Question: I have a dgrid, working with tree column plugin. Every time that the user click on the tree, I call the server, catch the subrows(json) and bind it. But when it happens, these subrows are show in wrong position, like the image bellow. The most strange is when I change the pagination, after go back to first page, the subrows stay on the correct place.
(please, tell me if is possible to understand my english, then I can try to improve the text)

My dgrid code:
'''
var CustomGrid = declare([OnDemandGrid, Keyboard, Selection, Pagination]);
var grid = new CustomGrid({
columns: [
selector({label: "#", disabled: function(object){ return object.type == 'DOCx'; }}, "radio"),
{label:'Id', field:'id', sortable: false},
tree({label: "Title", field:"title", sortable: true, indentWidth:20, allowDuplicates:true}),
//{label:'Title', field:'title', sortable: false},
{label:'Count', field:'count', sortable: false}
],
store: this.memoryStore,
collapseOnRefresh:true,
pagingLinks: false,
pagingTextBox: true,
firstLastArrows: true,
pageSizeOptions: [10, 15, 25],
selectionMode: "single", // for Selection; only select a single row at a time
cellNavigation: false // for Keyboard; allow only row-level keyboard navigation
}, "grid");
'''
My memory store:
'''
loadMemoryStore: function(items){
this.memoryStore = Observable(new Memory({
data: items,
getChildren: function(parent, options){
return this.query({parent: parent.id}, options);
},
mayHaveChildren: function(parent){
return (parent.count != 0) && (parent.type != 'DOC');
}
}));
},
'''
This moment I am binding the subrows:
'''
success: function(data){
for(var i=0; i<data.report.length; i++){
this.memoryStore.put({id:data.report[i].id, title:data.report[i].created, type:'DOC', parent:this.designId});
}
},
'''
I was thinking, maybe every moment that I bind the subrows, I could do like a refresh on the grid, maybe works. I think that the pagination does the same thing.
Thanks.
edit:
I forgot the question. Well, How can I correct this bug? If The refresh in dgrid works. How can I do it? Other thing that I was thinking, maybe my getChildren is wrong, but I could not identify it.
thanks again.
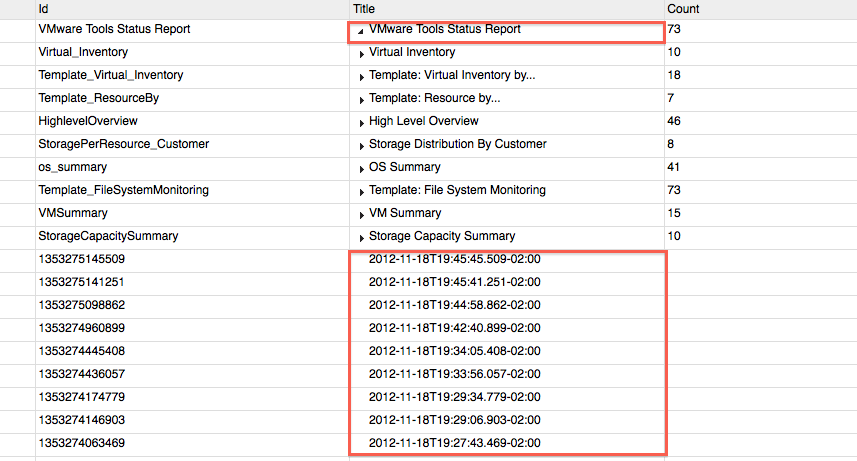
Answer: My solution was change from PARENT hierarquia to CHILDREN hierarquia. Now works fine.
My dgrid code:
'''
this.mapReportItems(reportDAO.get());
//this.mapReportItems(x);
this.loadMemoryStore(this.reportItems);
var CustomGrid = declare([OnDemandGrid, Keyboard, Selection, Pagination]);
var grid = new CustomGrid({
columns: [
selector({label: "#", disabled: function(object){ return object.type == 'DOCx'; }}, "radio"),
{label:'Id', field:'id', sortable: false},
tree({label: "Title", field:"title", sortable: false, indentWidth:20, shouldExpand:function() { return 0; }}),
//{label:'Title', field:'title', sortable: false},
{label:'Count', field:'count', sortable: true}
],
query: {parent: parent.children },
store: this.memoryStore,
deselectOnRefresh: false,
//columnReordering:true,
collapseOnRefresh:false,
pagingLinks: false,
pagingTextBox: true,
firstLastArrows: true,
pageSizeOptions: [10, 15, 25],
selectionMode: "single", // for Selection; only select a single row at a time
cellNavigation: false // for Keyboard; allow only row-level keyboard navigation
}, "grid");
'''
My memory store:
this.memoryStore = Observable(new Memory({
data: items,
getChildren: function(parent){
'''
return parent.children;
},
mayHaveChildren: function(parent){
//return (parent.count != 0) && (parent.type != 'DOC');
return (parent.children && parent.children.length) || (parent.count != 0 && parent.type != 'DOC');
}
}));
'''
This moment I am binding the subrows:
'''
success: function(data){
var node = this.memoryStore.get(this.designId);
for(var i=0; i<data.report.length; i++){
node.children.push({id:data.report[i].id, title:data.report[i].created, type:'DOC'});
}
this.memoryStore.put(node);
this.data = data;
},
'''
Extra information. In my case I need map my Json data, this way:
'''
this.reportItems = dojo.map(jsondata.reportDesign, function(report) {
return {
//'@uri': report[1],
id : report.id,
title : report.title,
count : report.count,
children: [],//report.children,
type : report.type
//parent : report.parent
};
});
'''
This link was useful for me:
<URL>